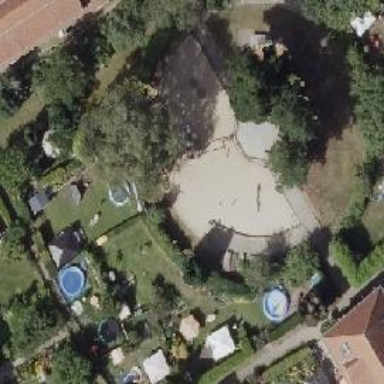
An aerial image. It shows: Playground featuring climbing frame.